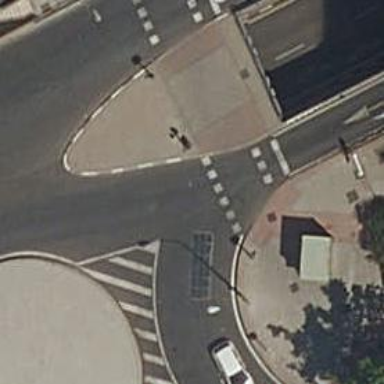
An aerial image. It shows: Kerb barrier.